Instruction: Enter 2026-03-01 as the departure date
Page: home
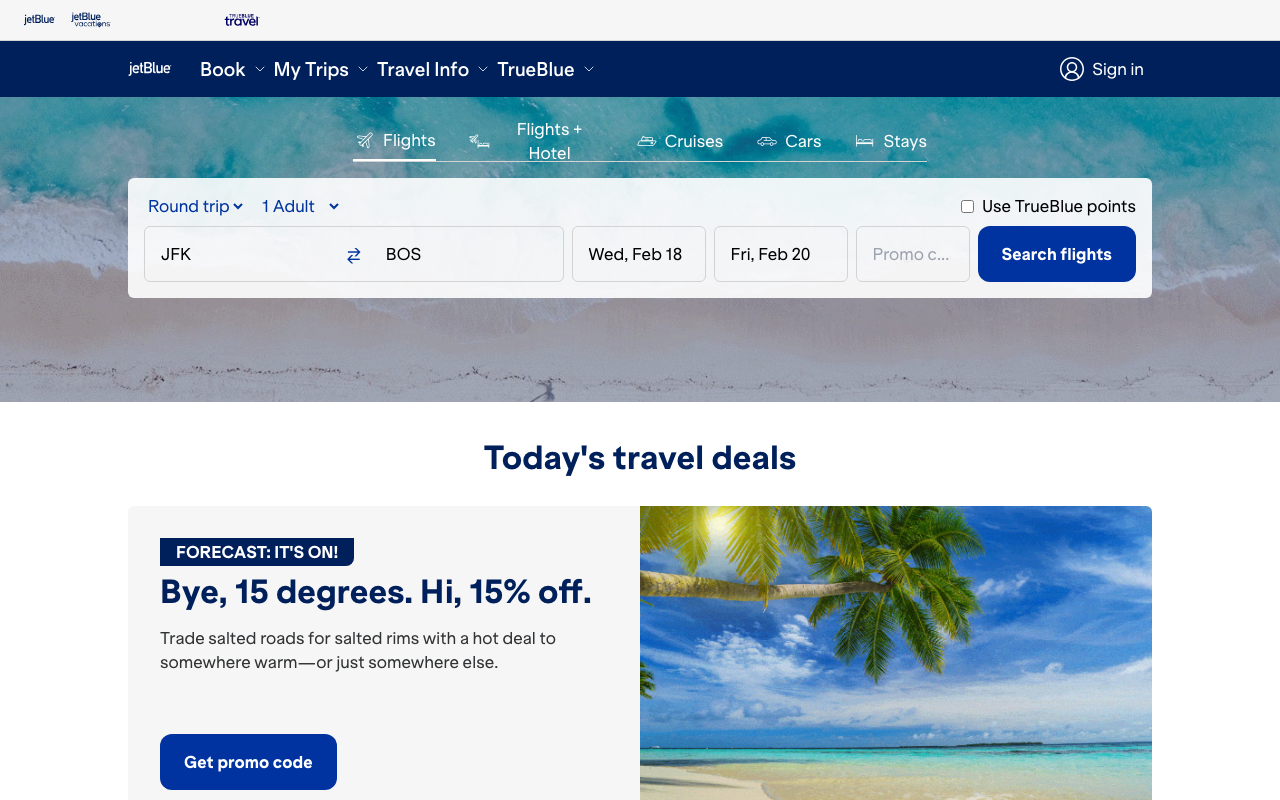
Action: type